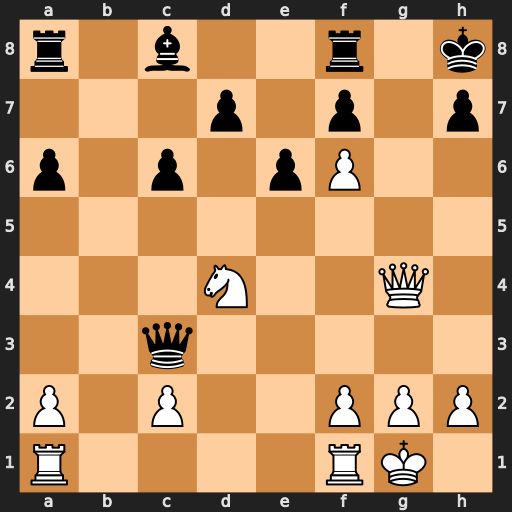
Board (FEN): r1b2r1k/3p1p1p/p1p1pP2/8/3N2Q1/2q5/P1P2PPP/R4RK1
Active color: w
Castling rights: -
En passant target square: -
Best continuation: Qg7#